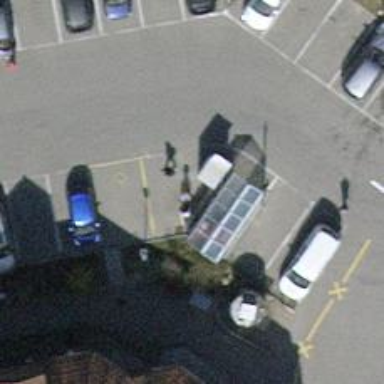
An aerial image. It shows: Recycling container for recycling.